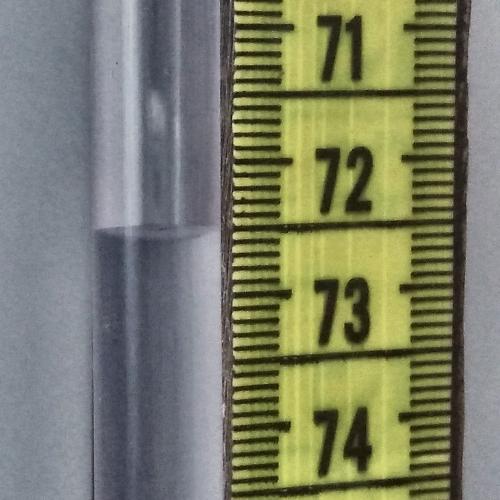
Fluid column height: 72.5 cm